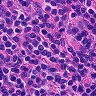
Metastatic tissue present: no